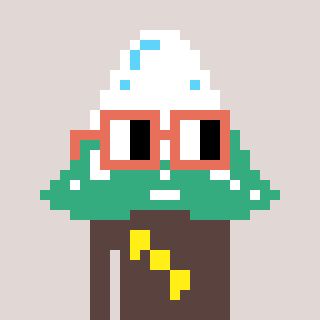
a pixel art character with square orange glasses, a snowy mountain-shaped head and a darkbrown-colored body on a warm background